Question: I am using MPAndroidChart in my app and i was wondering if there is a way to set a diferent color for the first bar in a dynamically moving bar chart, like this:

The bars are added dynamically while the whole stack is being moved to the left as the data keeps coming, is there a way to set the color of the first bar to be a different color?
thank you in advance.
here is my code for adding a new entry to the chart, it occurs dynamically every 500 millis or so.
'''
private void addBarEntry(float value) {
BarData data = mDownloadChart.getData();
if(data != null) {
BarDataSet set = data.getDataSetByIndex(0);
// set.addEntry(...); // can be called as well
if (set == null) {
set = createBarSet();
data.addDataSet(set);
}
// add a new x-value first
data.addXValue(set.getEntryCount() + "");
// choose a random dataSet
//int randomDataSetIndex = (int) (Math.random() * data.getDataSetCount());
data.addEntry(new BarEntry(value, set.getEntryCount()), 0);
// let the chart know it's data has changed
mDownloadChart.notifyDataSetChanged();
SLog.d(TAG, "download value: "+value);
mDownloadChart.setVisibleXRange(10);
mDownloadChart.moveViewToX(mDownloadChart.getHighestVisibleXIndex()-5);
// redraw the chart
mDownloadChart.invalidate();
}
}
'''
Thanks to @Philipp Jahoda I got it to work, just add this piece of code in you addEntry method:
'''
int[] colors = new int[set.getEntryCount()];
for (int i = 0; i<colors.length; i++){
colors[i]=Color.parseColor("your-hex-color-for-all-entries");
}
colors[colors.length-1] = Color.parseColor("your-hex-color-for-last-entry");
set.setColors(colors);
'''
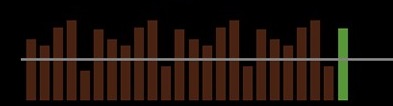
Answer: Yes, there is, it's in the <URL>.
Basically you can set a separate color for each bar in the chart. It's a little inconvenient at the moment because in your case you have to set each color to "red" and the last color to "green".
I'm working on improving that.